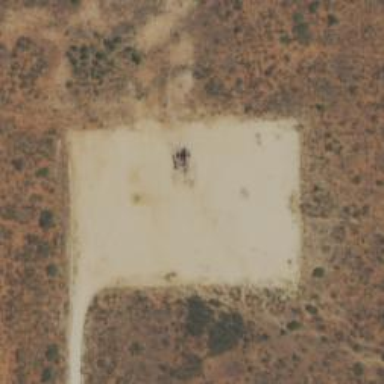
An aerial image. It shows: Petroleum well.